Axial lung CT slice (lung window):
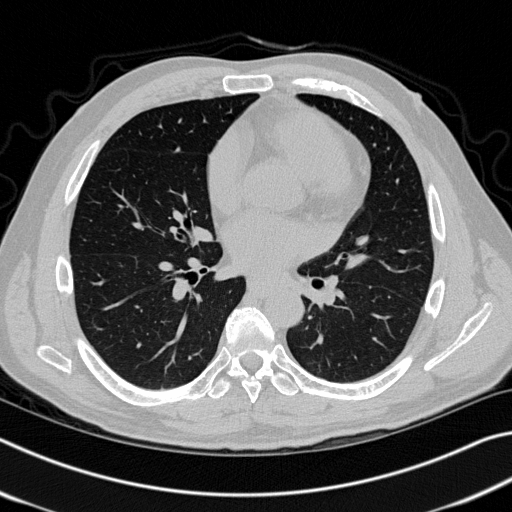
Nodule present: no